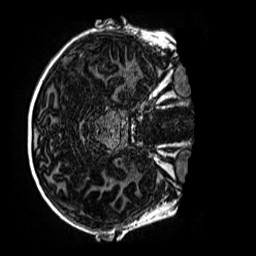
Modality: MP2RAGE
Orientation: axial
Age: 12
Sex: male
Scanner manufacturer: siemens
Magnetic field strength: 3 T
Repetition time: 4 s
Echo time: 0.00299 s